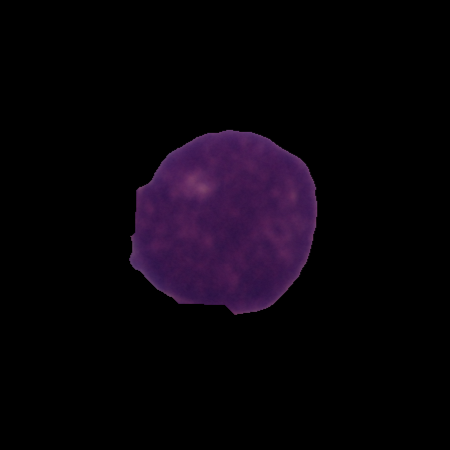
Label: cancer